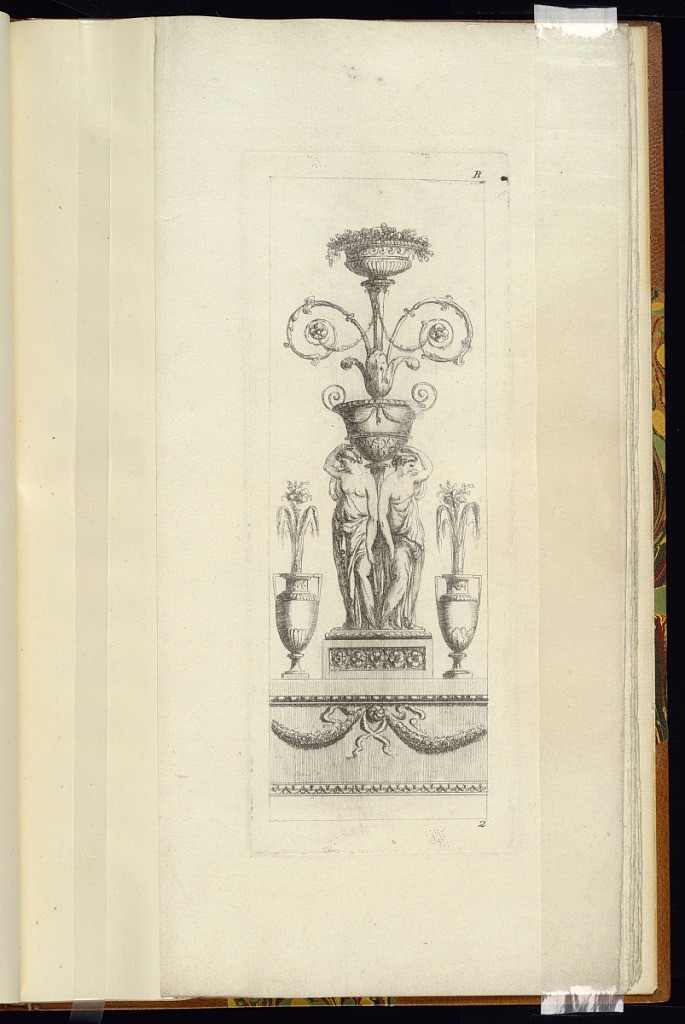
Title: Arabesque Design
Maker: Juste-François Boucher, French, 1736 – 1782
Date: ca. 1775
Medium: Etching on cream laid paper
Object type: Print
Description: Arabesque design featuring vases, garland, scrolls, draped female figures supporting an urn, rosettes, lamb tongue, and egg and dart motif.